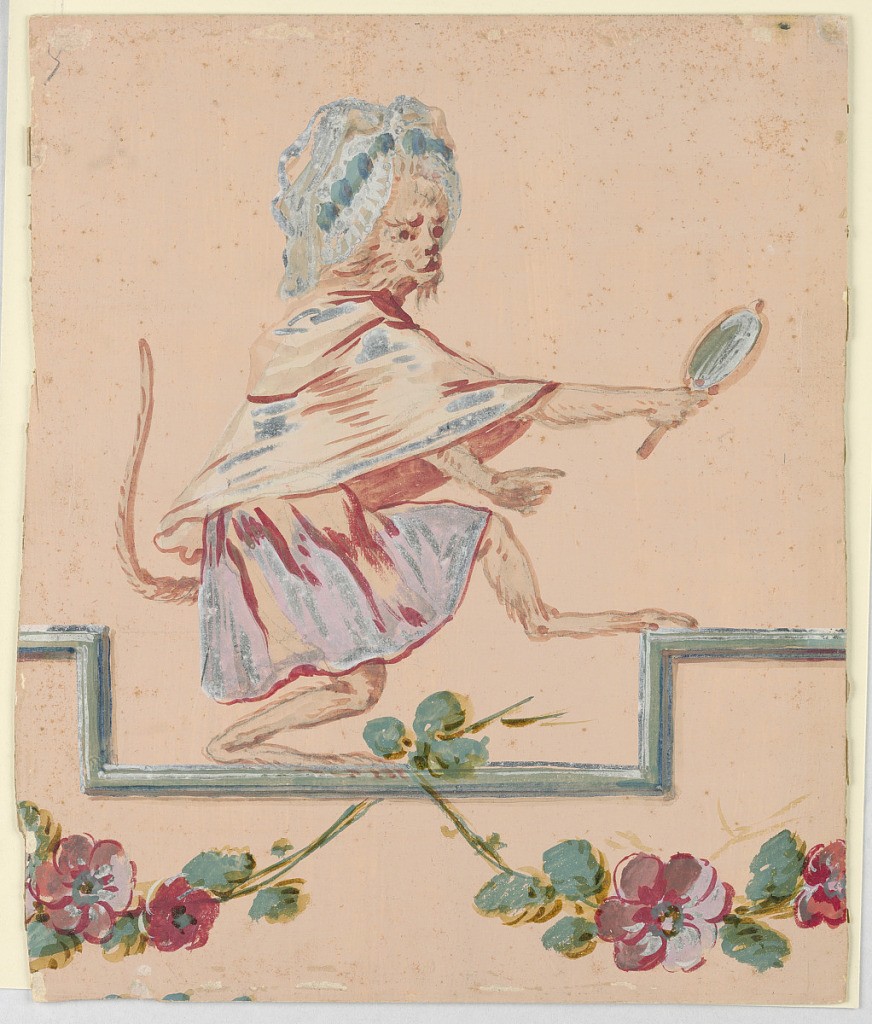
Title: Female Monkey with hand mirror
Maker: Christophe Huet, French, 1695 – 1759
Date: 1860–90
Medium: Gouache over graphite
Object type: Drawing
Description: A female monkey gazes into her hand mirror.